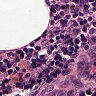
Metastatic tissue present: no